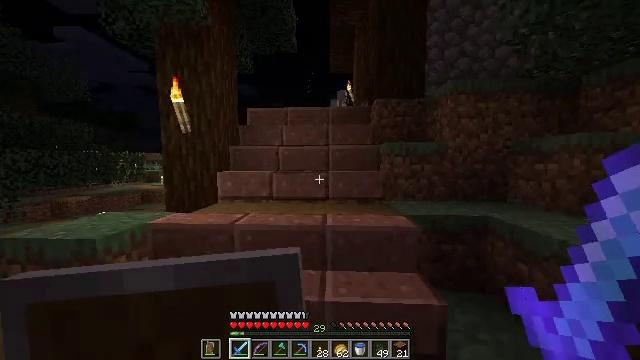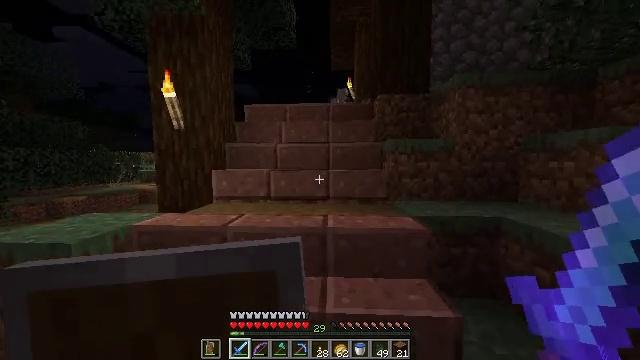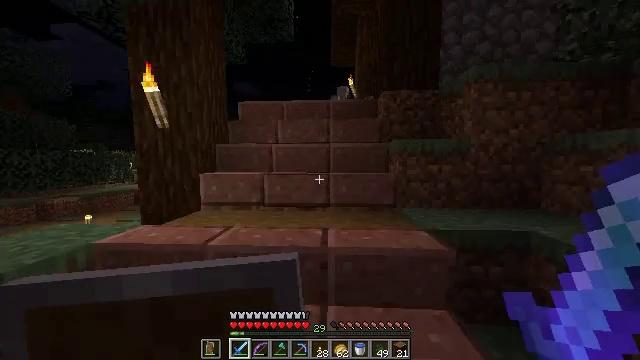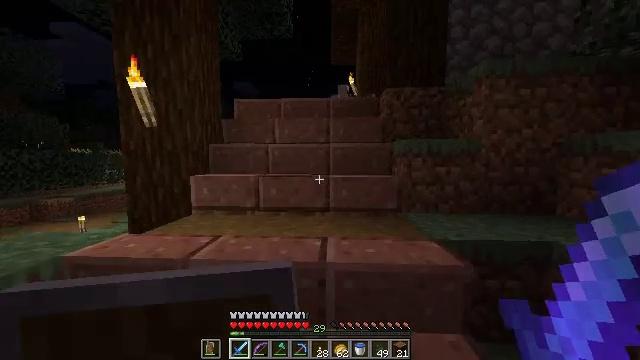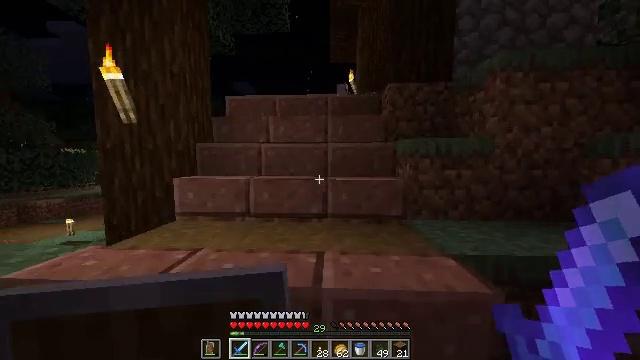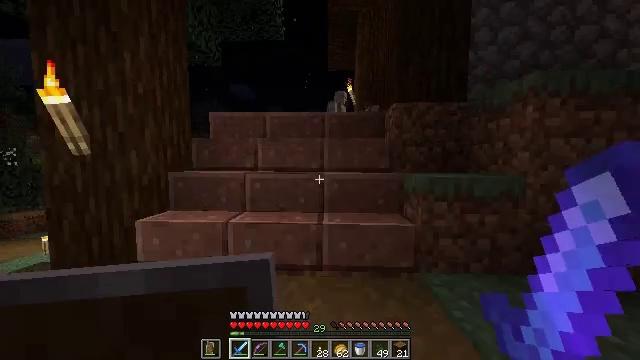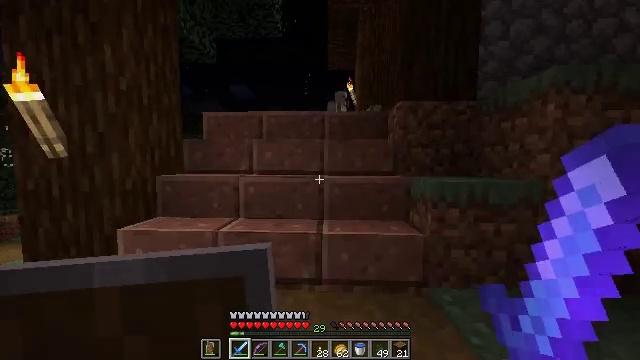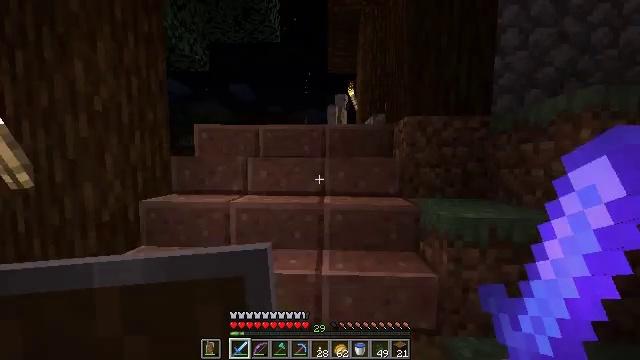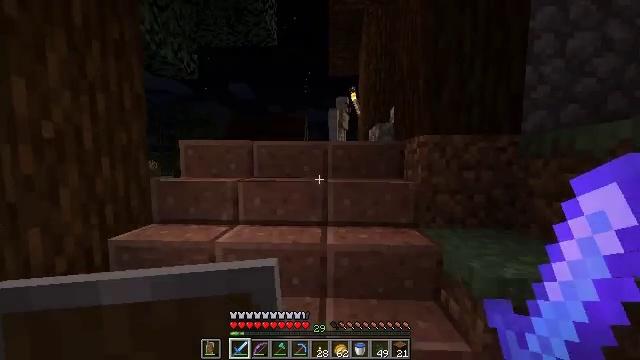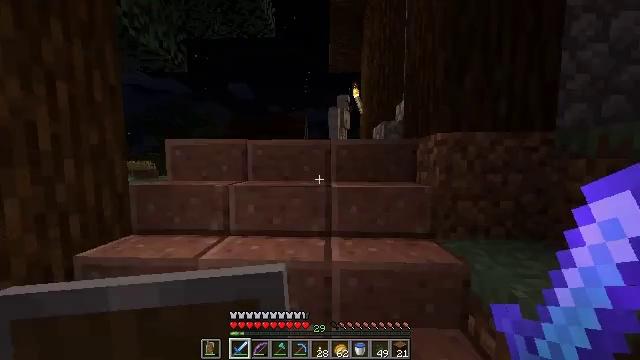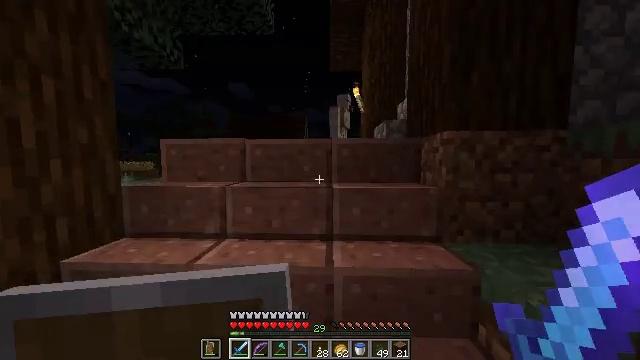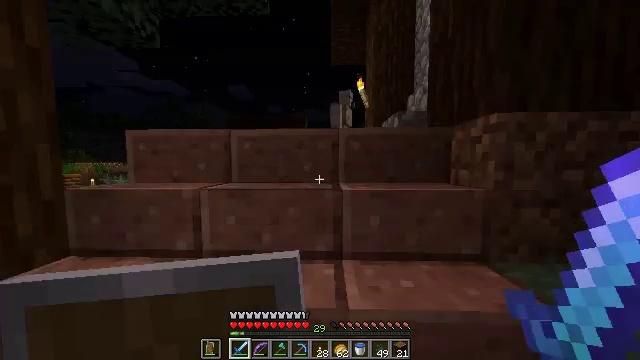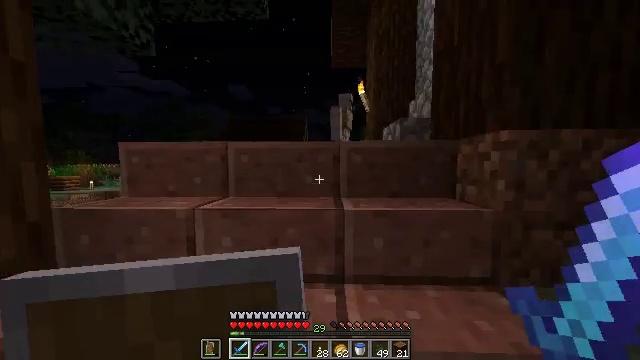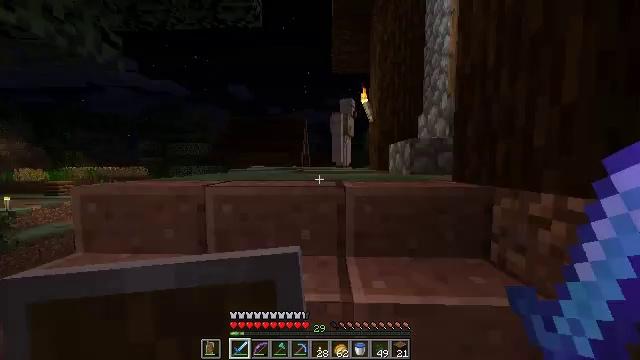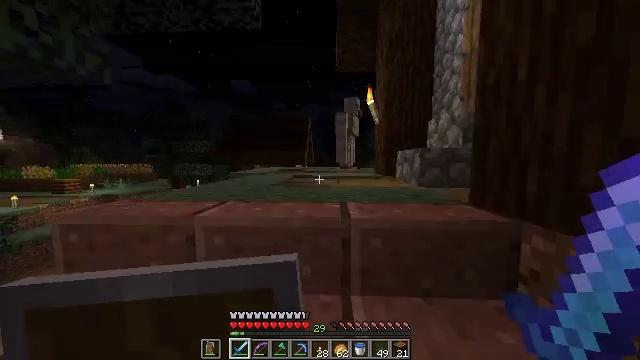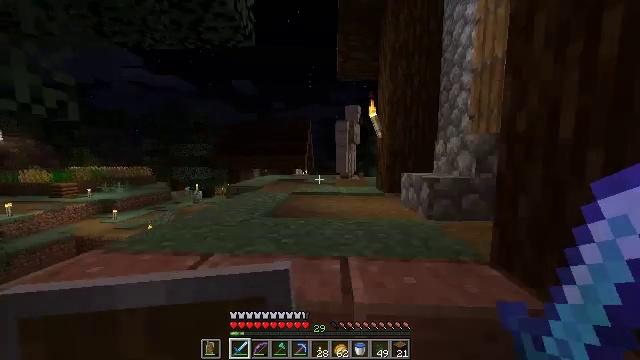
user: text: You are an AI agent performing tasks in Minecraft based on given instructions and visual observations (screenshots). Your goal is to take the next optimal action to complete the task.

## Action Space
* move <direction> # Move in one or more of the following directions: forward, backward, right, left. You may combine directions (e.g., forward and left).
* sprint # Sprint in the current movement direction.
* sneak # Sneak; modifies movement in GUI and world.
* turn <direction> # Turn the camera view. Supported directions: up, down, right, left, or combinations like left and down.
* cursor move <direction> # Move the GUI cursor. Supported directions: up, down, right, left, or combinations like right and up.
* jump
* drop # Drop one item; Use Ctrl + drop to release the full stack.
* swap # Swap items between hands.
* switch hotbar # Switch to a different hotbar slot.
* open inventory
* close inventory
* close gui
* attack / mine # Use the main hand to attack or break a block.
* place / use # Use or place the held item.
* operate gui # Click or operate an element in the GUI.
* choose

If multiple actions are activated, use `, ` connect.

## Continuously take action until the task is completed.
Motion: motion action
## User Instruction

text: Pull up beetroots from the soil.
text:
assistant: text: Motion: move forward
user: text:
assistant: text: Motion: move forward
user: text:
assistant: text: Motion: move forward
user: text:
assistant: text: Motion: move forward
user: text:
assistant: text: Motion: move forward
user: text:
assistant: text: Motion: move forward
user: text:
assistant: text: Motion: move forward
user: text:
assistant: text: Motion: move forward
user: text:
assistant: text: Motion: move forward
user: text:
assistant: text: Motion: move forward
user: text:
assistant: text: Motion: move forward
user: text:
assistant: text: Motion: move forward
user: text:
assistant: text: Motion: move forward
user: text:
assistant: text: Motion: move forward, turn left and down
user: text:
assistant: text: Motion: move forward
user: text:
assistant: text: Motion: move forward
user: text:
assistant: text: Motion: move forward
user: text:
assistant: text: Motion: move forward
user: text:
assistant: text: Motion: move forward
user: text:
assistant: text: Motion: move forward
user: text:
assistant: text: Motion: move forward
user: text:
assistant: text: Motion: move forward
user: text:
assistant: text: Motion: move forward
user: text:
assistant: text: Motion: move forward
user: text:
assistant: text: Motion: move forward
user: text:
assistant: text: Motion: move forward
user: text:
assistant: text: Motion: move forward
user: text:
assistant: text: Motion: move forward
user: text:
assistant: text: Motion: move forward
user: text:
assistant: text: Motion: move forward